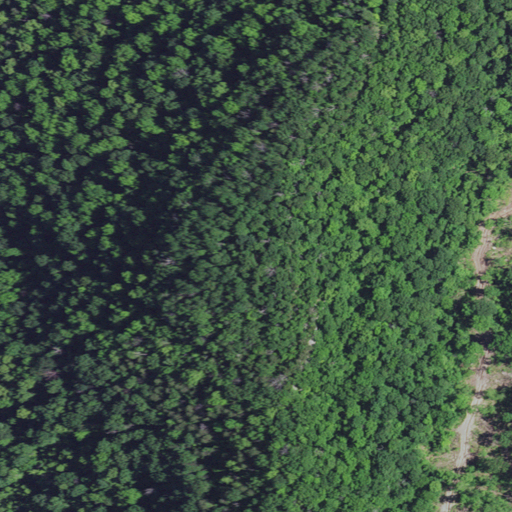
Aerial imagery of mountain in Kentucky named McKinney Mountain containing deciduous forest and mixed forest